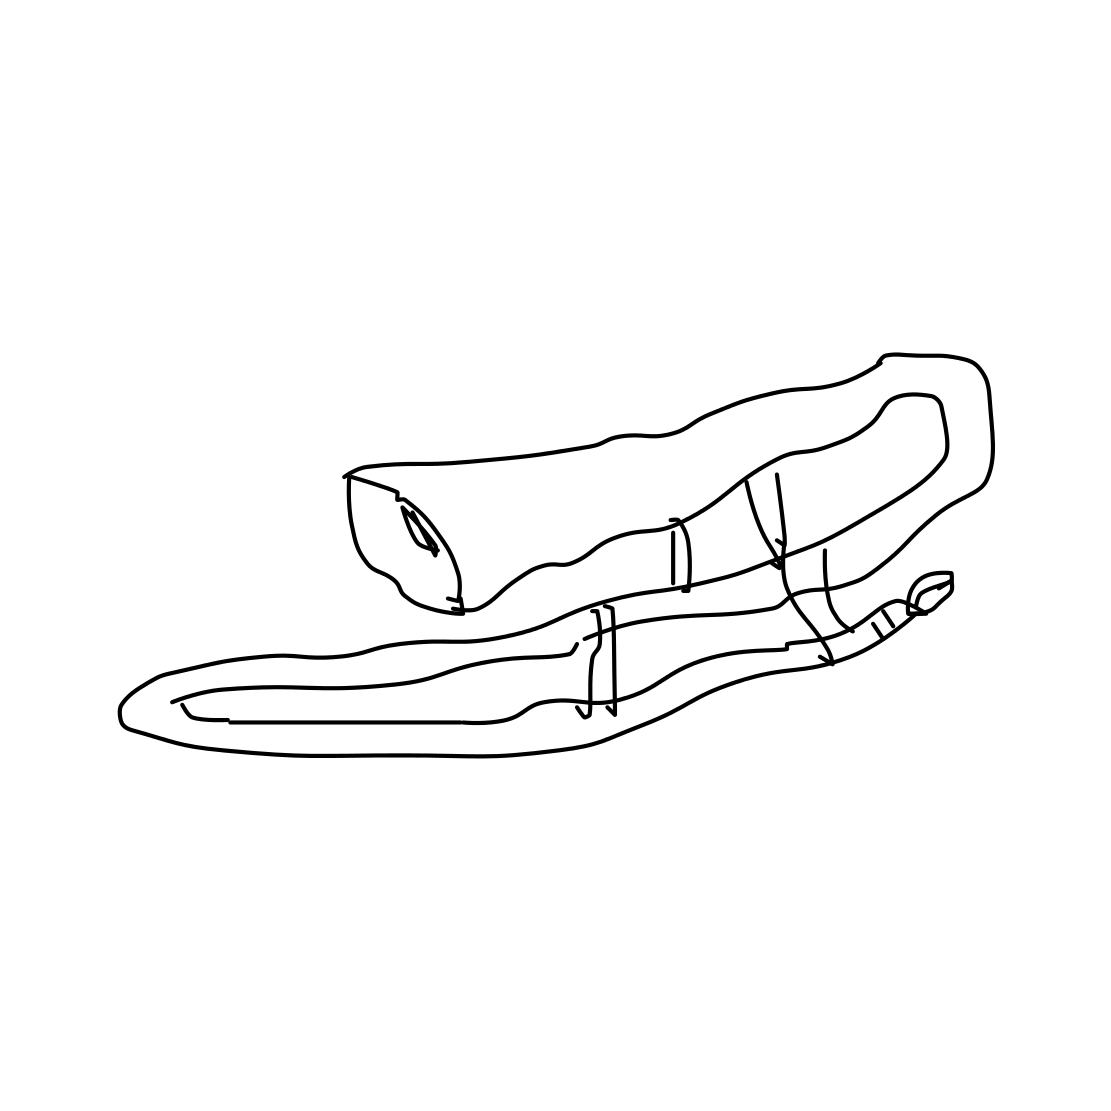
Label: trumpet